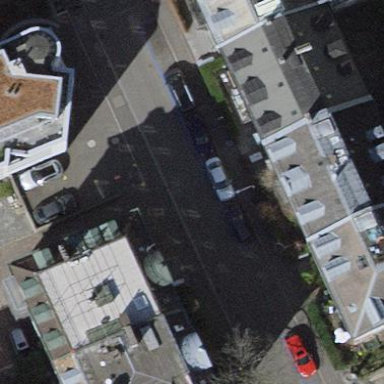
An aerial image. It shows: Parking lane.